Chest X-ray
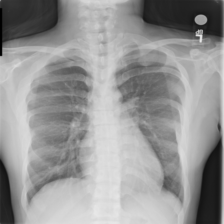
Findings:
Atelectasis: negative
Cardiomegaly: negative
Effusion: negative
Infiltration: negative
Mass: negative
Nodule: negative
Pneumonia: negative
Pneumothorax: negative
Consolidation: negative
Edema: negative
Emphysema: negative
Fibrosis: negative
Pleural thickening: negative
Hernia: negative